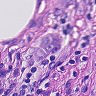
Metastatic tissue present: yes